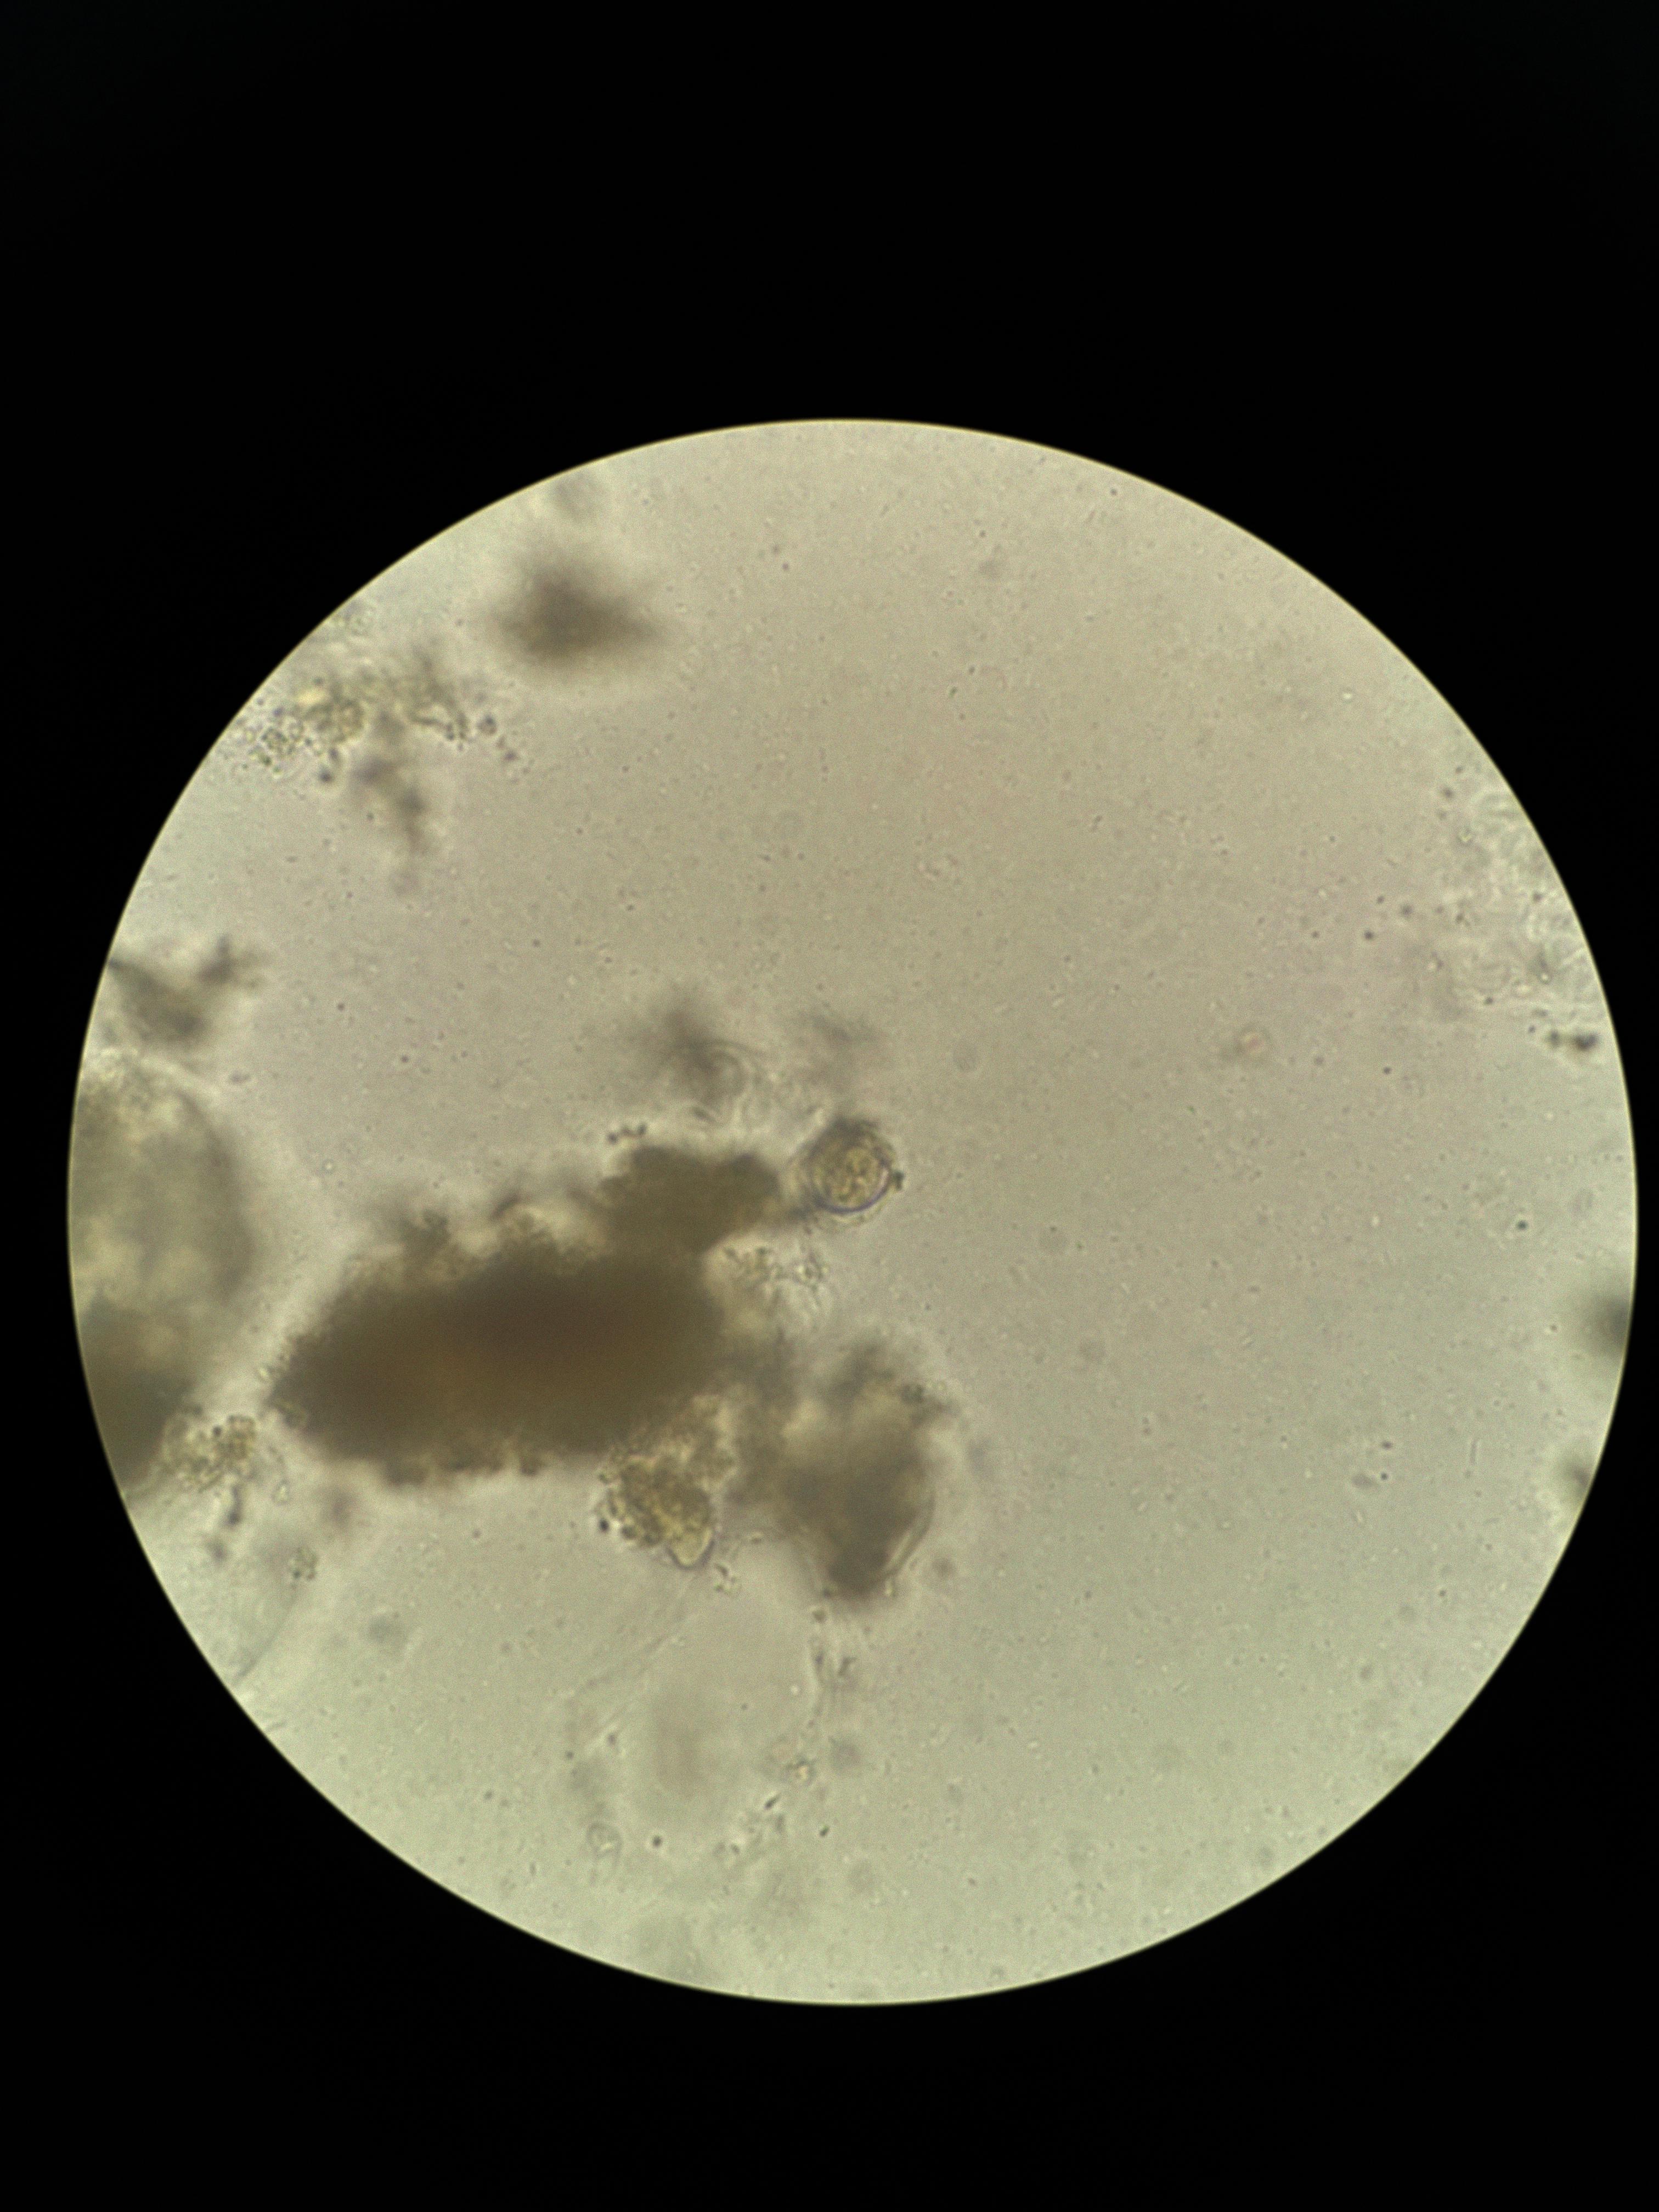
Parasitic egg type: Hymenolepis nana